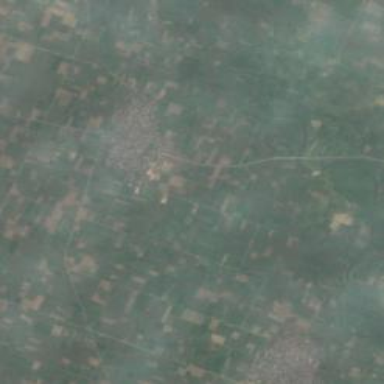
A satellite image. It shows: Village area.